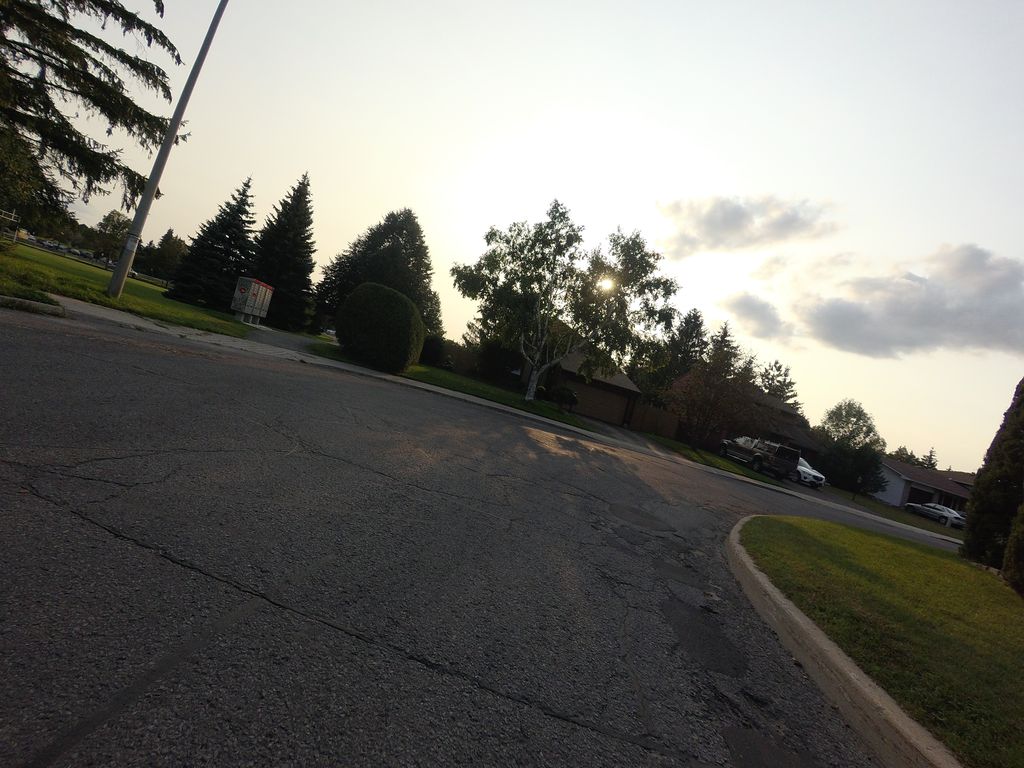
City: ottawa-gatineau